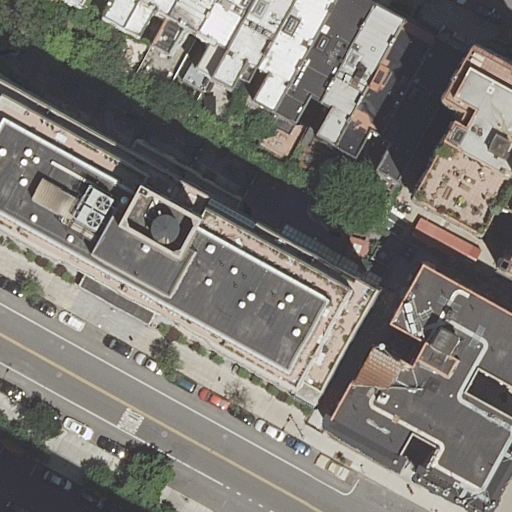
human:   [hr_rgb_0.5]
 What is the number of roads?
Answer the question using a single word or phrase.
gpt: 2

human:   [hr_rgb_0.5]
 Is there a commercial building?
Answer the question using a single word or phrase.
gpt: no

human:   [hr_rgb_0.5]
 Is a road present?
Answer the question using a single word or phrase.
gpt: yes

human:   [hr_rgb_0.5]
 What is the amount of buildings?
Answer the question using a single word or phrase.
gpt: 13

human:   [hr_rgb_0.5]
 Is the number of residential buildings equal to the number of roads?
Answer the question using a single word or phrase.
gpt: no

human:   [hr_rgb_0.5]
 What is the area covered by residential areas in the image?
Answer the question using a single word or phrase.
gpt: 6602m2

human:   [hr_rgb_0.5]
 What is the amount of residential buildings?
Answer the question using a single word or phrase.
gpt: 13

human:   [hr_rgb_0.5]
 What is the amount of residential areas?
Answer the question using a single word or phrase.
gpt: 1

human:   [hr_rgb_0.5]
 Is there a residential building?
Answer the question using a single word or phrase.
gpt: yes

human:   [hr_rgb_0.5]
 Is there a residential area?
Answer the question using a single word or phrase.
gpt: yes

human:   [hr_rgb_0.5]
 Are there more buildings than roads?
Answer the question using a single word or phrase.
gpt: yes

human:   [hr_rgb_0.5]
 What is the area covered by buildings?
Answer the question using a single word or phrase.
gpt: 1982m2

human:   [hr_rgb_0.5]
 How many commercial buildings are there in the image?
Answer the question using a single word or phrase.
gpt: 0

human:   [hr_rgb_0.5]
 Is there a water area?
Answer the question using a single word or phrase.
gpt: no

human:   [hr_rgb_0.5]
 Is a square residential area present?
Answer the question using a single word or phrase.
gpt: no

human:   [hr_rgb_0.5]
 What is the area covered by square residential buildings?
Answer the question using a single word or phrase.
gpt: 0m2

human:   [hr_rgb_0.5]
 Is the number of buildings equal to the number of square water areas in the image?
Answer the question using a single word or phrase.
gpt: no

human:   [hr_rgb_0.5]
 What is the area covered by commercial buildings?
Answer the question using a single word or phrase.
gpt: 0m2

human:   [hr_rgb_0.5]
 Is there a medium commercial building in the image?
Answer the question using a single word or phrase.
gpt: no

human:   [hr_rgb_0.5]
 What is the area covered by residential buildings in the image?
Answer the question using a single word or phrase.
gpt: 1982m2

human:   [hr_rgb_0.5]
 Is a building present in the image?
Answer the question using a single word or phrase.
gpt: yes

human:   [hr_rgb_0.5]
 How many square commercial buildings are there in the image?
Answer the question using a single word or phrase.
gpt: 0

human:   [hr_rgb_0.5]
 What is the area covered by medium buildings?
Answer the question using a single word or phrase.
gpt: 1763m2

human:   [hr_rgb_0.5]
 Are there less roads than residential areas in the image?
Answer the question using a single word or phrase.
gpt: no

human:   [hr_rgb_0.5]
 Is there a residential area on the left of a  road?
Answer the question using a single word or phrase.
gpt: yes

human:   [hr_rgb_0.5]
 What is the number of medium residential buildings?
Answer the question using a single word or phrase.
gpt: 8

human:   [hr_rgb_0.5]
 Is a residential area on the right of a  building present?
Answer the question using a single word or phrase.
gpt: yes

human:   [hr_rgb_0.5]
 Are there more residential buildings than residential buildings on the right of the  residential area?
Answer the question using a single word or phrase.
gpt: yes

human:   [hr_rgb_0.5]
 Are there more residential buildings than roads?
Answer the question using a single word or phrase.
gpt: yes

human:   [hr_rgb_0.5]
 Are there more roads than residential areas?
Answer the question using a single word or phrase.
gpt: yes

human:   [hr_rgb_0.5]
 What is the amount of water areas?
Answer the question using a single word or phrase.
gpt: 0

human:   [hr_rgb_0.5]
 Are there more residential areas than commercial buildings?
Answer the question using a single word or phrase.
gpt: yes

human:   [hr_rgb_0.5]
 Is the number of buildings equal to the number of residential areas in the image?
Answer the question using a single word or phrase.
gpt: no

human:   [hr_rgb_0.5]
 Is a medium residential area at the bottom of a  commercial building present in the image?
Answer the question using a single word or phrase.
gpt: no

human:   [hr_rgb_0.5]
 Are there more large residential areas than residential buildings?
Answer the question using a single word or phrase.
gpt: no

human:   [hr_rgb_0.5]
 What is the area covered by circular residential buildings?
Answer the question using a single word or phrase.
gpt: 0m2

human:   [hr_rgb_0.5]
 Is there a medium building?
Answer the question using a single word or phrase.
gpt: yes

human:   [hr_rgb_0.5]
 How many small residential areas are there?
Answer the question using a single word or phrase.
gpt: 0

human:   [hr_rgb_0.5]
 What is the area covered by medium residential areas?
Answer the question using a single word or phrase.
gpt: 0m2

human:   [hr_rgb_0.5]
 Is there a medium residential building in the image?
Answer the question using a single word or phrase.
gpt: yes

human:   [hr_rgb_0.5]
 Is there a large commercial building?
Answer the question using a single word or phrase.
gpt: no

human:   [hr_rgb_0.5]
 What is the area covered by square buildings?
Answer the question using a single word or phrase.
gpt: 0m2

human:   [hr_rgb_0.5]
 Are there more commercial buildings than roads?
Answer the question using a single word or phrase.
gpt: no

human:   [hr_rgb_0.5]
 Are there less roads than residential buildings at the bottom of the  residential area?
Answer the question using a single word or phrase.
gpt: no

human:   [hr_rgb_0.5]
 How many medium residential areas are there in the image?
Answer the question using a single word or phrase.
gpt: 0

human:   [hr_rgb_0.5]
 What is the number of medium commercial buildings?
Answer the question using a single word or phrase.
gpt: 0

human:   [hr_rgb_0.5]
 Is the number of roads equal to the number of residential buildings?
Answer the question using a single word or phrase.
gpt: no

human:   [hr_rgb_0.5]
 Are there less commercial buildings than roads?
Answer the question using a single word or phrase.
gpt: yes

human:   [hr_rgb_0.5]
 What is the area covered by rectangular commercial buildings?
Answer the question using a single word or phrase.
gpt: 0m2

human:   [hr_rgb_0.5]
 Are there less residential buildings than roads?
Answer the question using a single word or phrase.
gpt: no

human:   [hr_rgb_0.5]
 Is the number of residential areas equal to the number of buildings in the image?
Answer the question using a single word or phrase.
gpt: no

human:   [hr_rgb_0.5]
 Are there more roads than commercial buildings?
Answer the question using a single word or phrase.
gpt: yes

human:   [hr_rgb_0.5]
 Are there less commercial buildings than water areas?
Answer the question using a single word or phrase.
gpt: no

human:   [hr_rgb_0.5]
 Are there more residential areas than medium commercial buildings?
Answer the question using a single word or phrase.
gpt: yes

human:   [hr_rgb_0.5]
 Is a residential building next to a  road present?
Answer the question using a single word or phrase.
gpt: yes

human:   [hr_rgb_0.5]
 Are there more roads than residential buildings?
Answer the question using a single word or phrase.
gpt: no

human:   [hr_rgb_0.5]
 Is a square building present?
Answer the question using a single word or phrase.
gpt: no

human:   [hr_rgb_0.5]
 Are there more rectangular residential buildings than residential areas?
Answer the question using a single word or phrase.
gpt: yes

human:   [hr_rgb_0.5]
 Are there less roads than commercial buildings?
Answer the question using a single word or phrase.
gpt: no

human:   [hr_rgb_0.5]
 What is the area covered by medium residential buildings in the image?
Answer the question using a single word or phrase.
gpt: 1763m2

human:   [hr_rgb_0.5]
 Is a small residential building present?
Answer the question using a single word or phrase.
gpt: yes

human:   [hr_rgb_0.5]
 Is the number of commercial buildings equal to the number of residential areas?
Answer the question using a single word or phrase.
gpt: no

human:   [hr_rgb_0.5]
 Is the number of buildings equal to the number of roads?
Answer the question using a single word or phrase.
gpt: no

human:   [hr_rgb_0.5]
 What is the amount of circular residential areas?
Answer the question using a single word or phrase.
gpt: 0